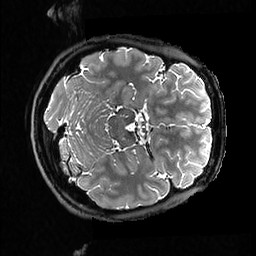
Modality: T2w
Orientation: axial
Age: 37
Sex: female
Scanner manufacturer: ge
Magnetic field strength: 3 T
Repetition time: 3.202 s
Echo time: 0.06663 s